Question:
I am working with codeigniter and jquery. I am using ajax to send some info to a codeigniter function to perform a db operation , in order to update the page.
'''
$.ajax({
type: "POST",
url: BASE_URL+"Update/update",
data:{ i : searchIDs, m : message },
dataType: 'json',
success: function(data) {
console.log(data);
},
error: function(data) {
console.log(data);
},
complete: function() {
alert("REFRESHING..");
window.location.href = "pan_controller/reply";
}
});
'''
After the operation is complete I want to reload the page. This works normally in locally on my WAMP. However when I deploy to a shared host I usually have to reload the page manually, (using the reload button in the browser -- screenshot above). I see no errors in firebug. I've tried a variety of fixes but have recently started to wonder if this is a caching issue on my shared hosting server. If so is there a better way to reload using jquery rather than just redirect so as to avoid a cache on the shared host?
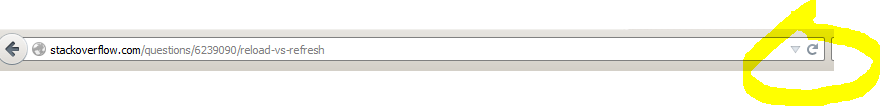
Answer: Have you established that the 'complete' function is running in those cases when the page doesn't reload? If so then I think you are right, it's a caching problem.
You can try adding a timestamp parameter to the end of the 'window.location.href' value to make it unique each time and avoid any issues with caching, although a better approach would be to send the correct headers back with the response, so that the browser knows not to cache that page.
'''
window.location.href = "pan_controller/reply?t=" + (new Date().getTime());
'''